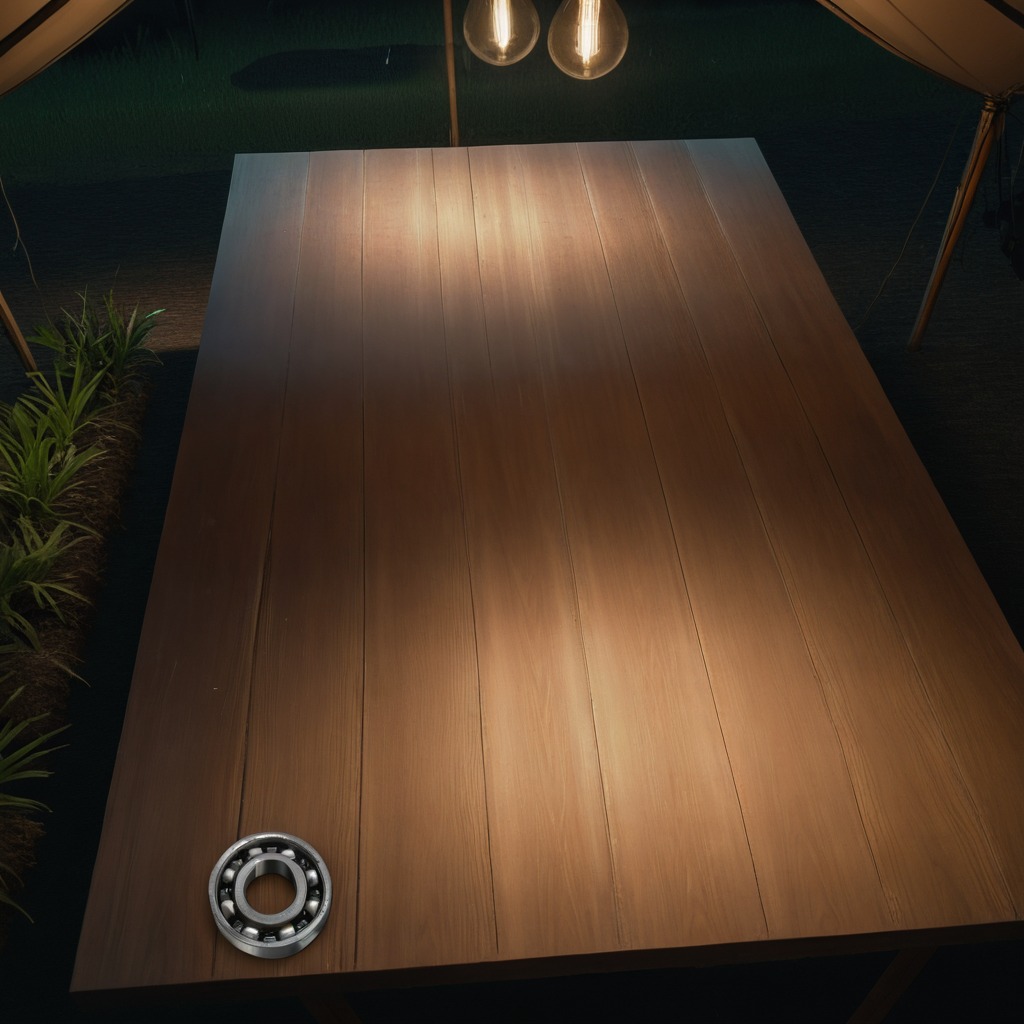
A metal ball bearing is lying on a clean wooden table inside a jungle field workshop tent at night dim ambient light soft shadows worn but